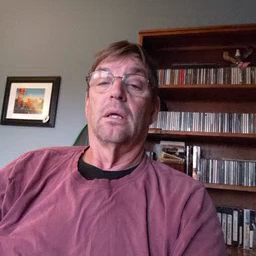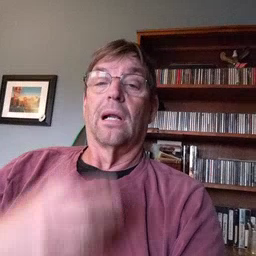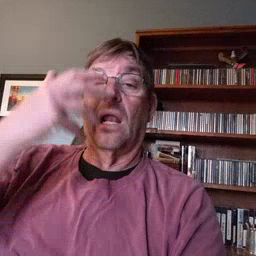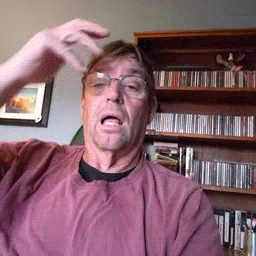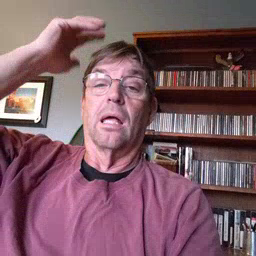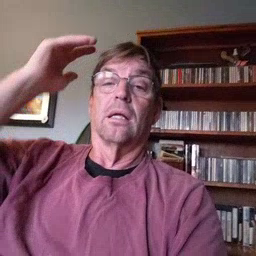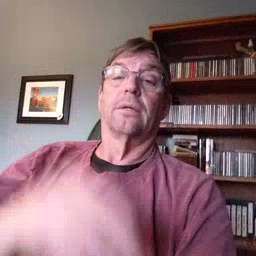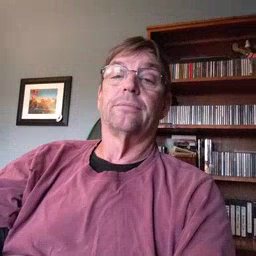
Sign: lion